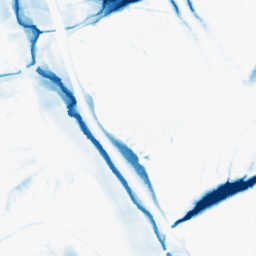
Category: morphological
Decomposition family: morphological_ellipse
Decomposition parameters: operation: closing
width: 30
height: 50
Upsampling method: quintic
Upsampling parameters: scale: 8
Upsampling scale: 8